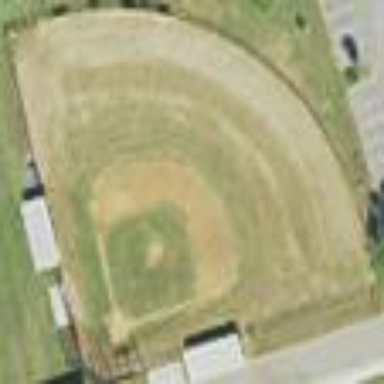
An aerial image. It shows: Chain-link fence surrounds baseball pitch. The pitch includes benches for players.